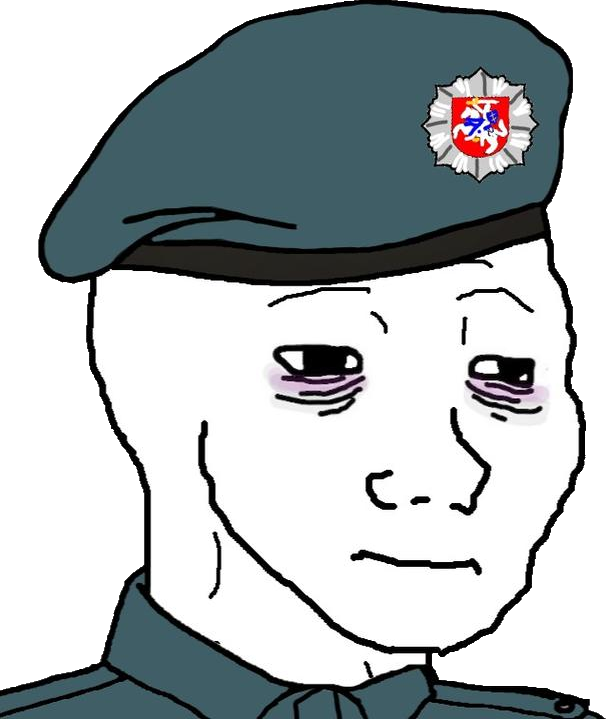
Label: 5_Doomer